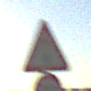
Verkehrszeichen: Lichtzeichenanlage
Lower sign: Geschwindigkeit20
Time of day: SunriseSunset
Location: Outdoor (Nature)
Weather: PartlyCloudy
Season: NotSpecified
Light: Natural